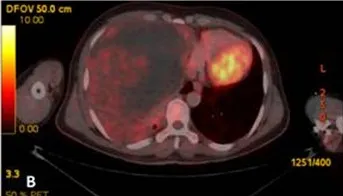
(B) Baseline positron emission tomography-computed tomography shows local disease.
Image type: radiology (pet)